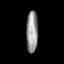
Tissue: lung
Cell type: Epithelial cells
Senescence score: 0.5839
Nuclear area (px): 470
Mean DAPI intensity: 151.294